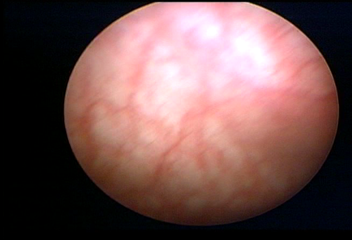
Modality: WLC
Class: Normal mucosa
Bladder cancer association: No